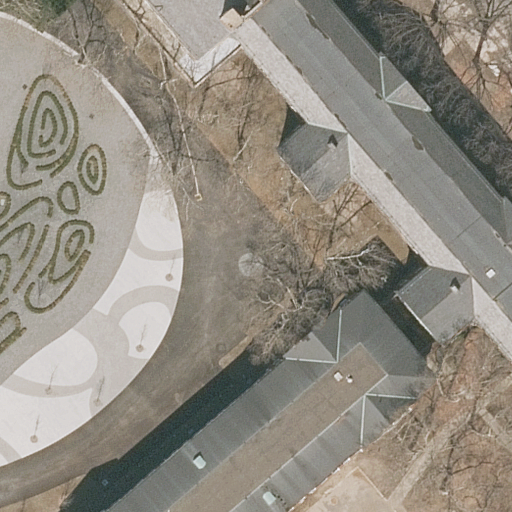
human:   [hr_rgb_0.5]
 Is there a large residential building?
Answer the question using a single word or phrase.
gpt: yes

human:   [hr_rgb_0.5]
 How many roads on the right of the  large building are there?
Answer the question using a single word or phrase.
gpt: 0

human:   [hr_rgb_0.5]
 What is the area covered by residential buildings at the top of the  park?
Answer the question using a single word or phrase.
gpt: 0m2

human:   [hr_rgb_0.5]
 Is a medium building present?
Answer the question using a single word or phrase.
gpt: no

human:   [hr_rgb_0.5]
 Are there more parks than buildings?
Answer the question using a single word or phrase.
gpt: no

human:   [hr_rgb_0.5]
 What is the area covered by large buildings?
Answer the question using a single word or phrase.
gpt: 1343m2

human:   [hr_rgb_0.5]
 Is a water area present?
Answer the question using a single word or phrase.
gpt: no

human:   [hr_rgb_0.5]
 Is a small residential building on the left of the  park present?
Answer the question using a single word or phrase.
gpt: no

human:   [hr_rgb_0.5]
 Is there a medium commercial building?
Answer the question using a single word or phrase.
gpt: no

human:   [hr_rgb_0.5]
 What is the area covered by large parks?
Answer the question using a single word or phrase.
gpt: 7693m2

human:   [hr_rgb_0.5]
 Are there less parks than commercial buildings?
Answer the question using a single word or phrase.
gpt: no

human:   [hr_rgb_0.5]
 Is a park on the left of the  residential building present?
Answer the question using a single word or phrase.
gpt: yes

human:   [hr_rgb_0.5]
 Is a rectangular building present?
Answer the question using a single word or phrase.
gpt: no

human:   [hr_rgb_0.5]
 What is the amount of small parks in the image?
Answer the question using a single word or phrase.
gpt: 0

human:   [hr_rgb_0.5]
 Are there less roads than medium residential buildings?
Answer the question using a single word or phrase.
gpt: no

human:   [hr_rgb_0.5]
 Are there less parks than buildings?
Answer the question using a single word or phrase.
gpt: no

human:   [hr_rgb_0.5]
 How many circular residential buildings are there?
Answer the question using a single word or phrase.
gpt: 0

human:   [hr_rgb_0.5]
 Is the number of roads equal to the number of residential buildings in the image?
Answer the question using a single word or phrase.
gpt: no

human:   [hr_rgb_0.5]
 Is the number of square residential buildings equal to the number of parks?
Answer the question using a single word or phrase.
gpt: no

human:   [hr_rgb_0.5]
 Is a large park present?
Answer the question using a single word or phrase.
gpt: yes

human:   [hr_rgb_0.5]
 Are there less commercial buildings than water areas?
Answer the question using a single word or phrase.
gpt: no

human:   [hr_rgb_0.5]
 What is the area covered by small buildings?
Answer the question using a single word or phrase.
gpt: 0m2

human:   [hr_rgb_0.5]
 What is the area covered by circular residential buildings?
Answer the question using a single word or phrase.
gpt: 0m2

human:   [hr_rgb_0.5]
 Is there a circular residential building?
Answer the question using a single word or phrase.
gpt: no

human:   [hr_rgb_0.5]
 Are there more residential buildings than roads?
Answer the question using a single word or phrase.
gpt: no

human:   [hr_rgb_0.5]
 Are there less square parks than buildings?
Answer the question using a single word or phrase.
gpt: yes

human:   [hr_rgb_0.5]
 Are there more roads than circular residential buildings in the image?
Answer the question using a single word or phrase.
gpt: yes

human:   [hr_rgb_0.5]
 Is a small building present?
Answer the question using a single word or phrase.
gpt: no

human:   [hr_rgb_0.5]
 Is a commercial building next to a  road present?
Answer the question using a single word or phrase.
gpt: no

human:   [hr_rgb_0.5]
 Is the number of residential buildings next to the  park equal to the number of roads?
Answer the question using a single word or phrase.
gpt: no

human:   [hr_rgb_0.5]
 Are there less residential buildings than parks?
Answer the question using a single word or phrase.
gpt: no

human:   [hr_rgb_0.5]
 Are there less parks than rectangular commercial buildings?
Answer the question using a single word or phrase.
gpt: no

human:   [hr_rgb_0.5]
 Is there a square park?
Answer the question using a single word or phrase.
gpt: no

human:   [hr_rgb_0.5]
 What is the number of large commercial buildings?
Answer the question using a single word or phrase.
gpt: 0

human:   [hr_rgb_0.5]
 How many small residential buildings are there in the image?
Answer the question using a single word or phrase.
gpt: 0

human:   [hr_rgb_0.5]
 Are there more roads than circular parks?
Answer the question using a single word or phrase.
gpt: yes